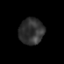
Tissue: prostate
Cell type: T cells
Senescence score: 0.7151
Nuclear area (px): 631
Mean DAPI intensity: 49.485